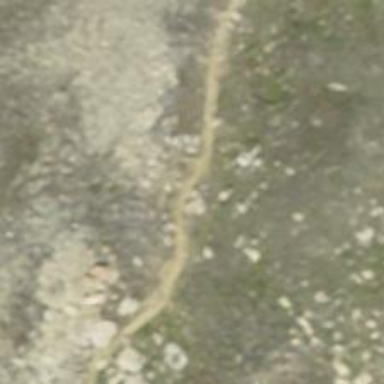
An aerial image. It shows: Path.